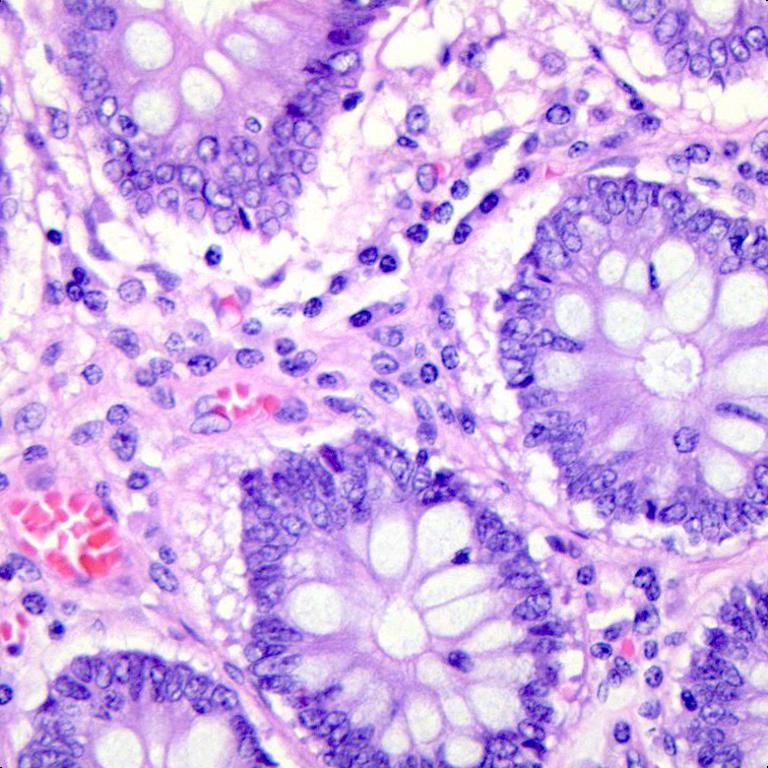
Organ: colon
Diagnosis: benign